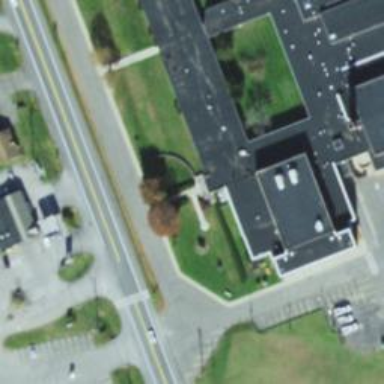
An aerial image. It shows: School.